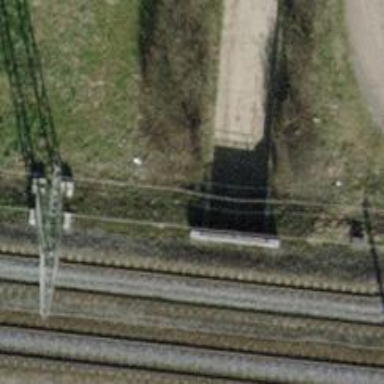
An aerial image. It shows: Tunnel along track.